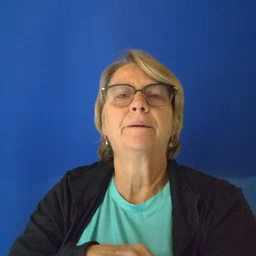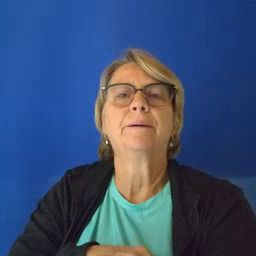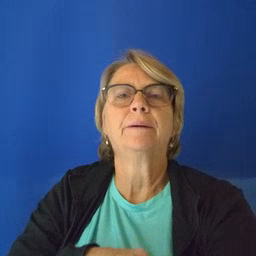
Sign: every